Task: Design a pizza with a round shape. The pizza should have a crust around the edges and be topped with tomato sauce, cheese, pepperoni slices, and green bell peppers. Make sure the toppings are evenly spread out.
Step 497:
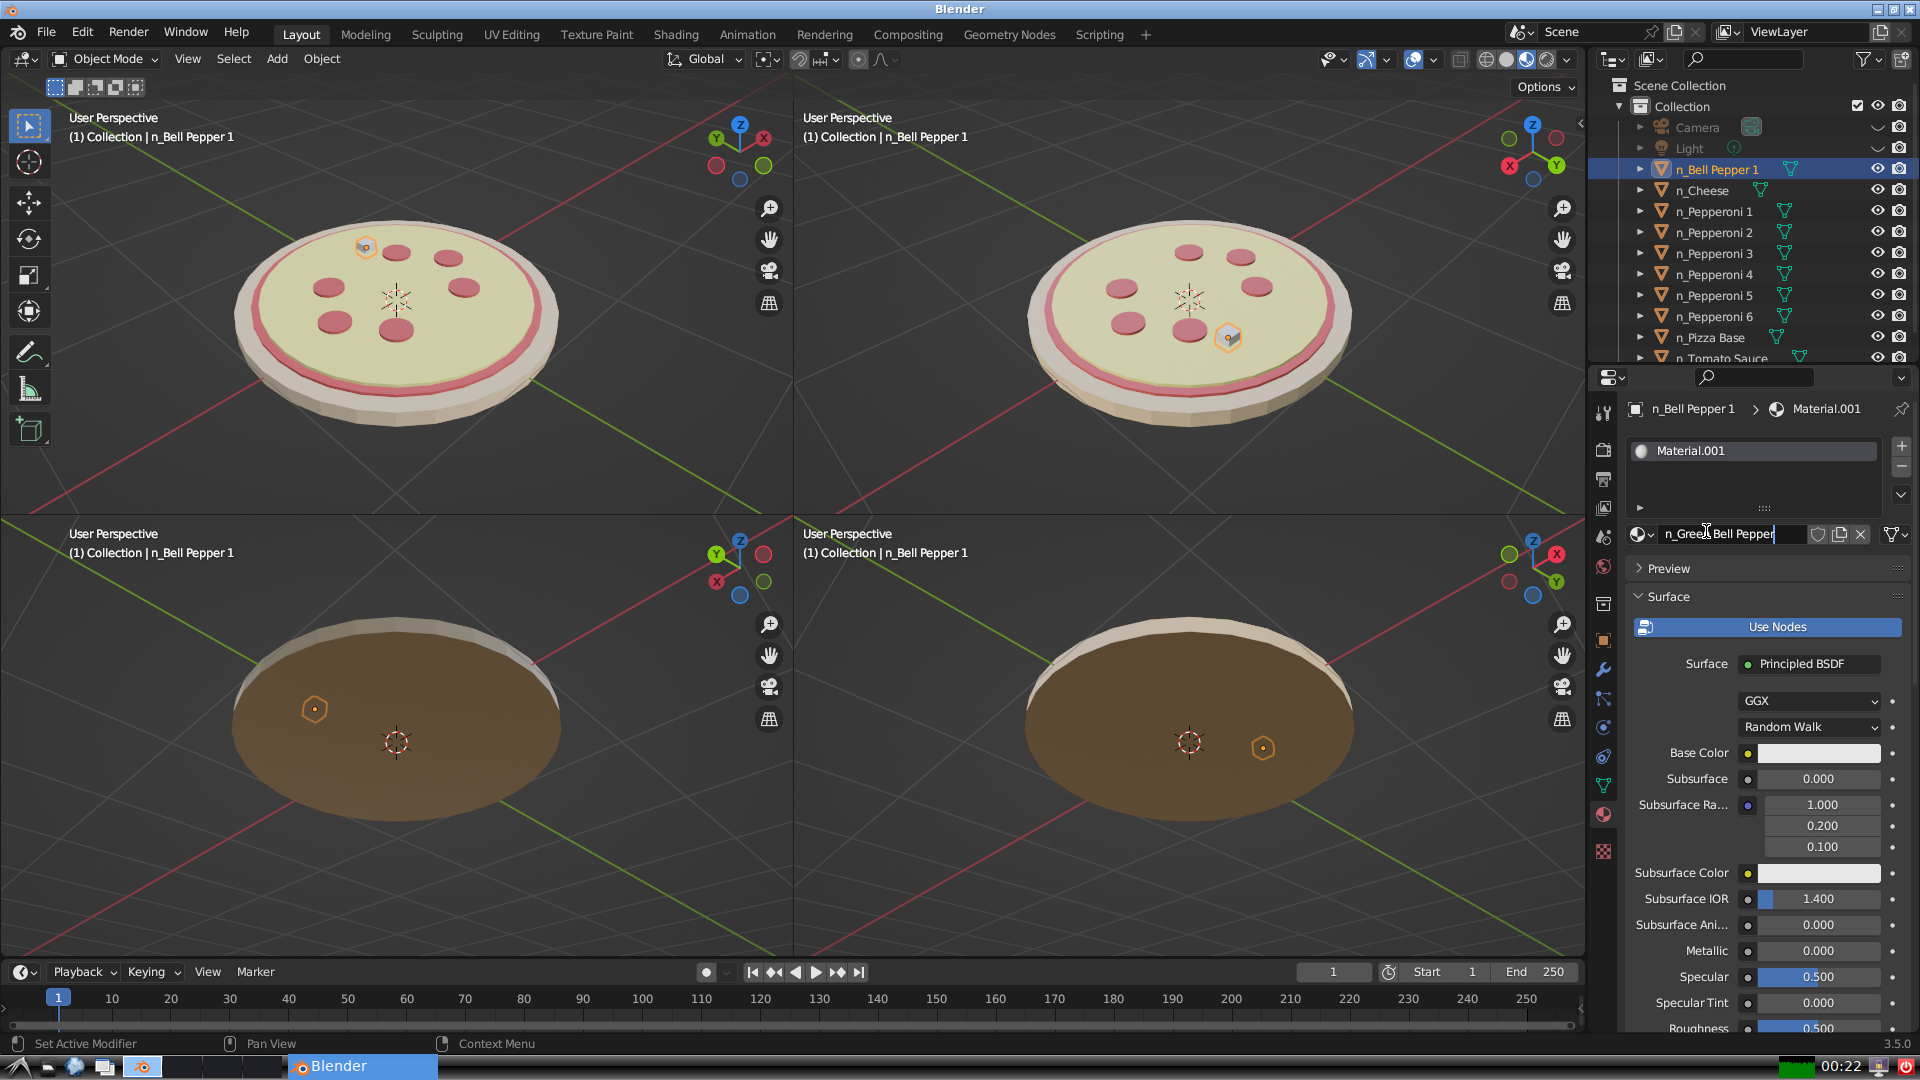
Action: {"key_press": ['Return']}